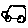
Label: car